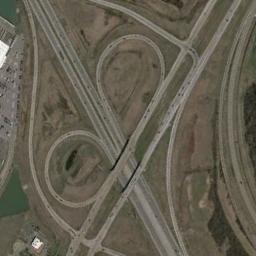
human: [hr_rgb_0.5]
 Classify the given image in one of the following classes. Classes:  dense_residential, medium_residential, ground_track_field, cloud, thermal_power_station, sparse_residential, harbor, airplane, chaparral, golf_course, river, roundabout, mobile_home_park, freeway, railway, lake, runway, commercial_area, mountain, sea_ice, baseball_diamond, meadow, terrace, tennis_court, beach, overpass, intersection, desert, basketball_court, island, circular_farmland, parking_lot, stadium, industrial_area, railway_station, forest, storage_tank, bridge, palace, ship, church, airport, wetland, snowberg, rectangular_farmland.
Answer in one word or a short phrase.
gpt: overpass